Question: I've customized a Popover creating an subclass of 'UIPopoverBackgroundView' in the following way:
'''
class CustomPopoverBackgroundView: UIPopoverBackgroundView {
override var arrowOffset: CGFloat {
get{
return self.arrowOffset
}
set{
}
}
override var arrowDirection: UIPopoverArrowDirection {
get {
return UIPopoverArrowDirection.Up
}
set {
}
}
override init(frame: CGRect) {
super.init(frame: frame)
backgroundColor = UIColor(red: 0.19, green: 0.19, blue: 0.19, alpha: 1.0)
var arrowView = UIImageView(image: UIImage(named: "12_24_pop_black"))
arrowView.frame = CGRect(x: 17.0, y: -11.0, width: 24.0, height: 12.0)
self.addSubview(arrowView)
}
required init(coder aDecoder: NSCoder) {
fatalError("init(coder:) has not been implemented")
}
override class func wantsDefaultContentAppearance() -> Bool {
return false
}
override class func contentViewInsets() -> UIEdgeInsets{
return UIEdgeInsets(top: 0.0, left: 0.0, bottom: 0.0, right: 0.0)
}
override class func arrowHeight() -> CGFloat {
return 0.0
}
override class func arrowBase() -> CGFloat{
return 24.0
}
}
'''
I do this mainly because I want to create a popover without the rounded borders by default that Apple provides.
The problem is that inside the Popover I've a 'View' with a gray color and I don't know why the 'ViewController' is not expanded completely and I can see the borders of the color of the background that I set above in code (black).
Something like this picture of the Popover open :

I know that you could load borders for the Popover, but in my case I would change the background color of the View in some cases.
What I want to do is expand the 'ViewController' displayed as Popover to avoid rounded corners, or I don't know maybe exist a better solution.
How could solve this problem ?
Thanks in advance
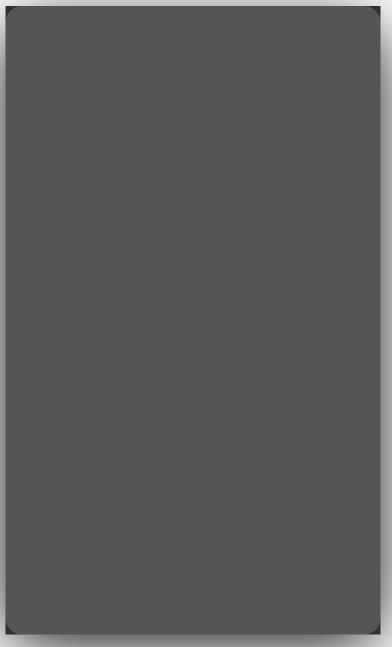
Answer: You can solve this issue by overriding de following method in the Popover controller
'''
override func viewWillAppear(animated: Bool)
{
super.viewWillAppear(animated)
self.view.superview?.layer.cornerRadius = 0
}
'''